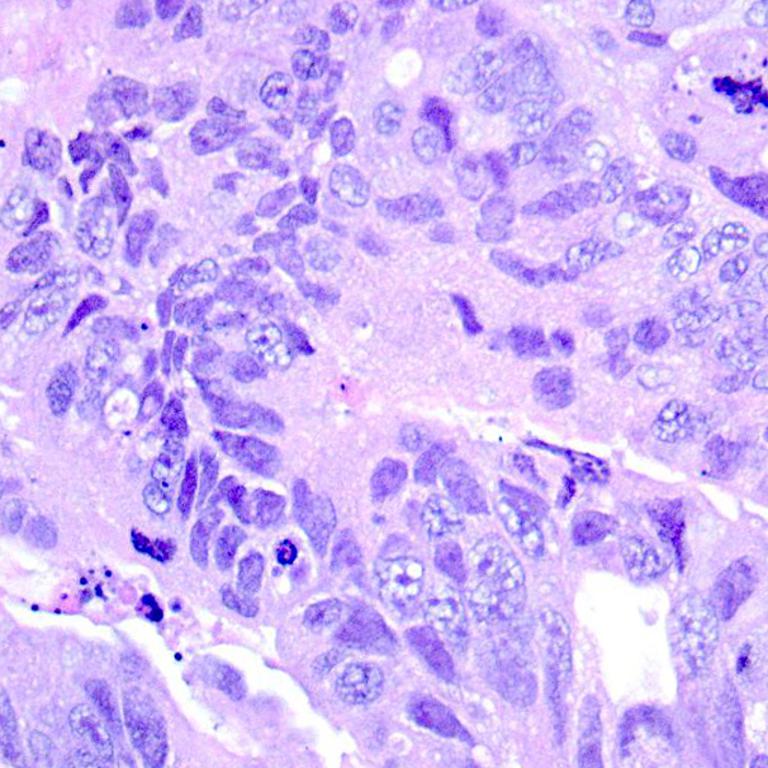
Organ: colon
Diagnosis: adenocarcinomas